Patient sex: M
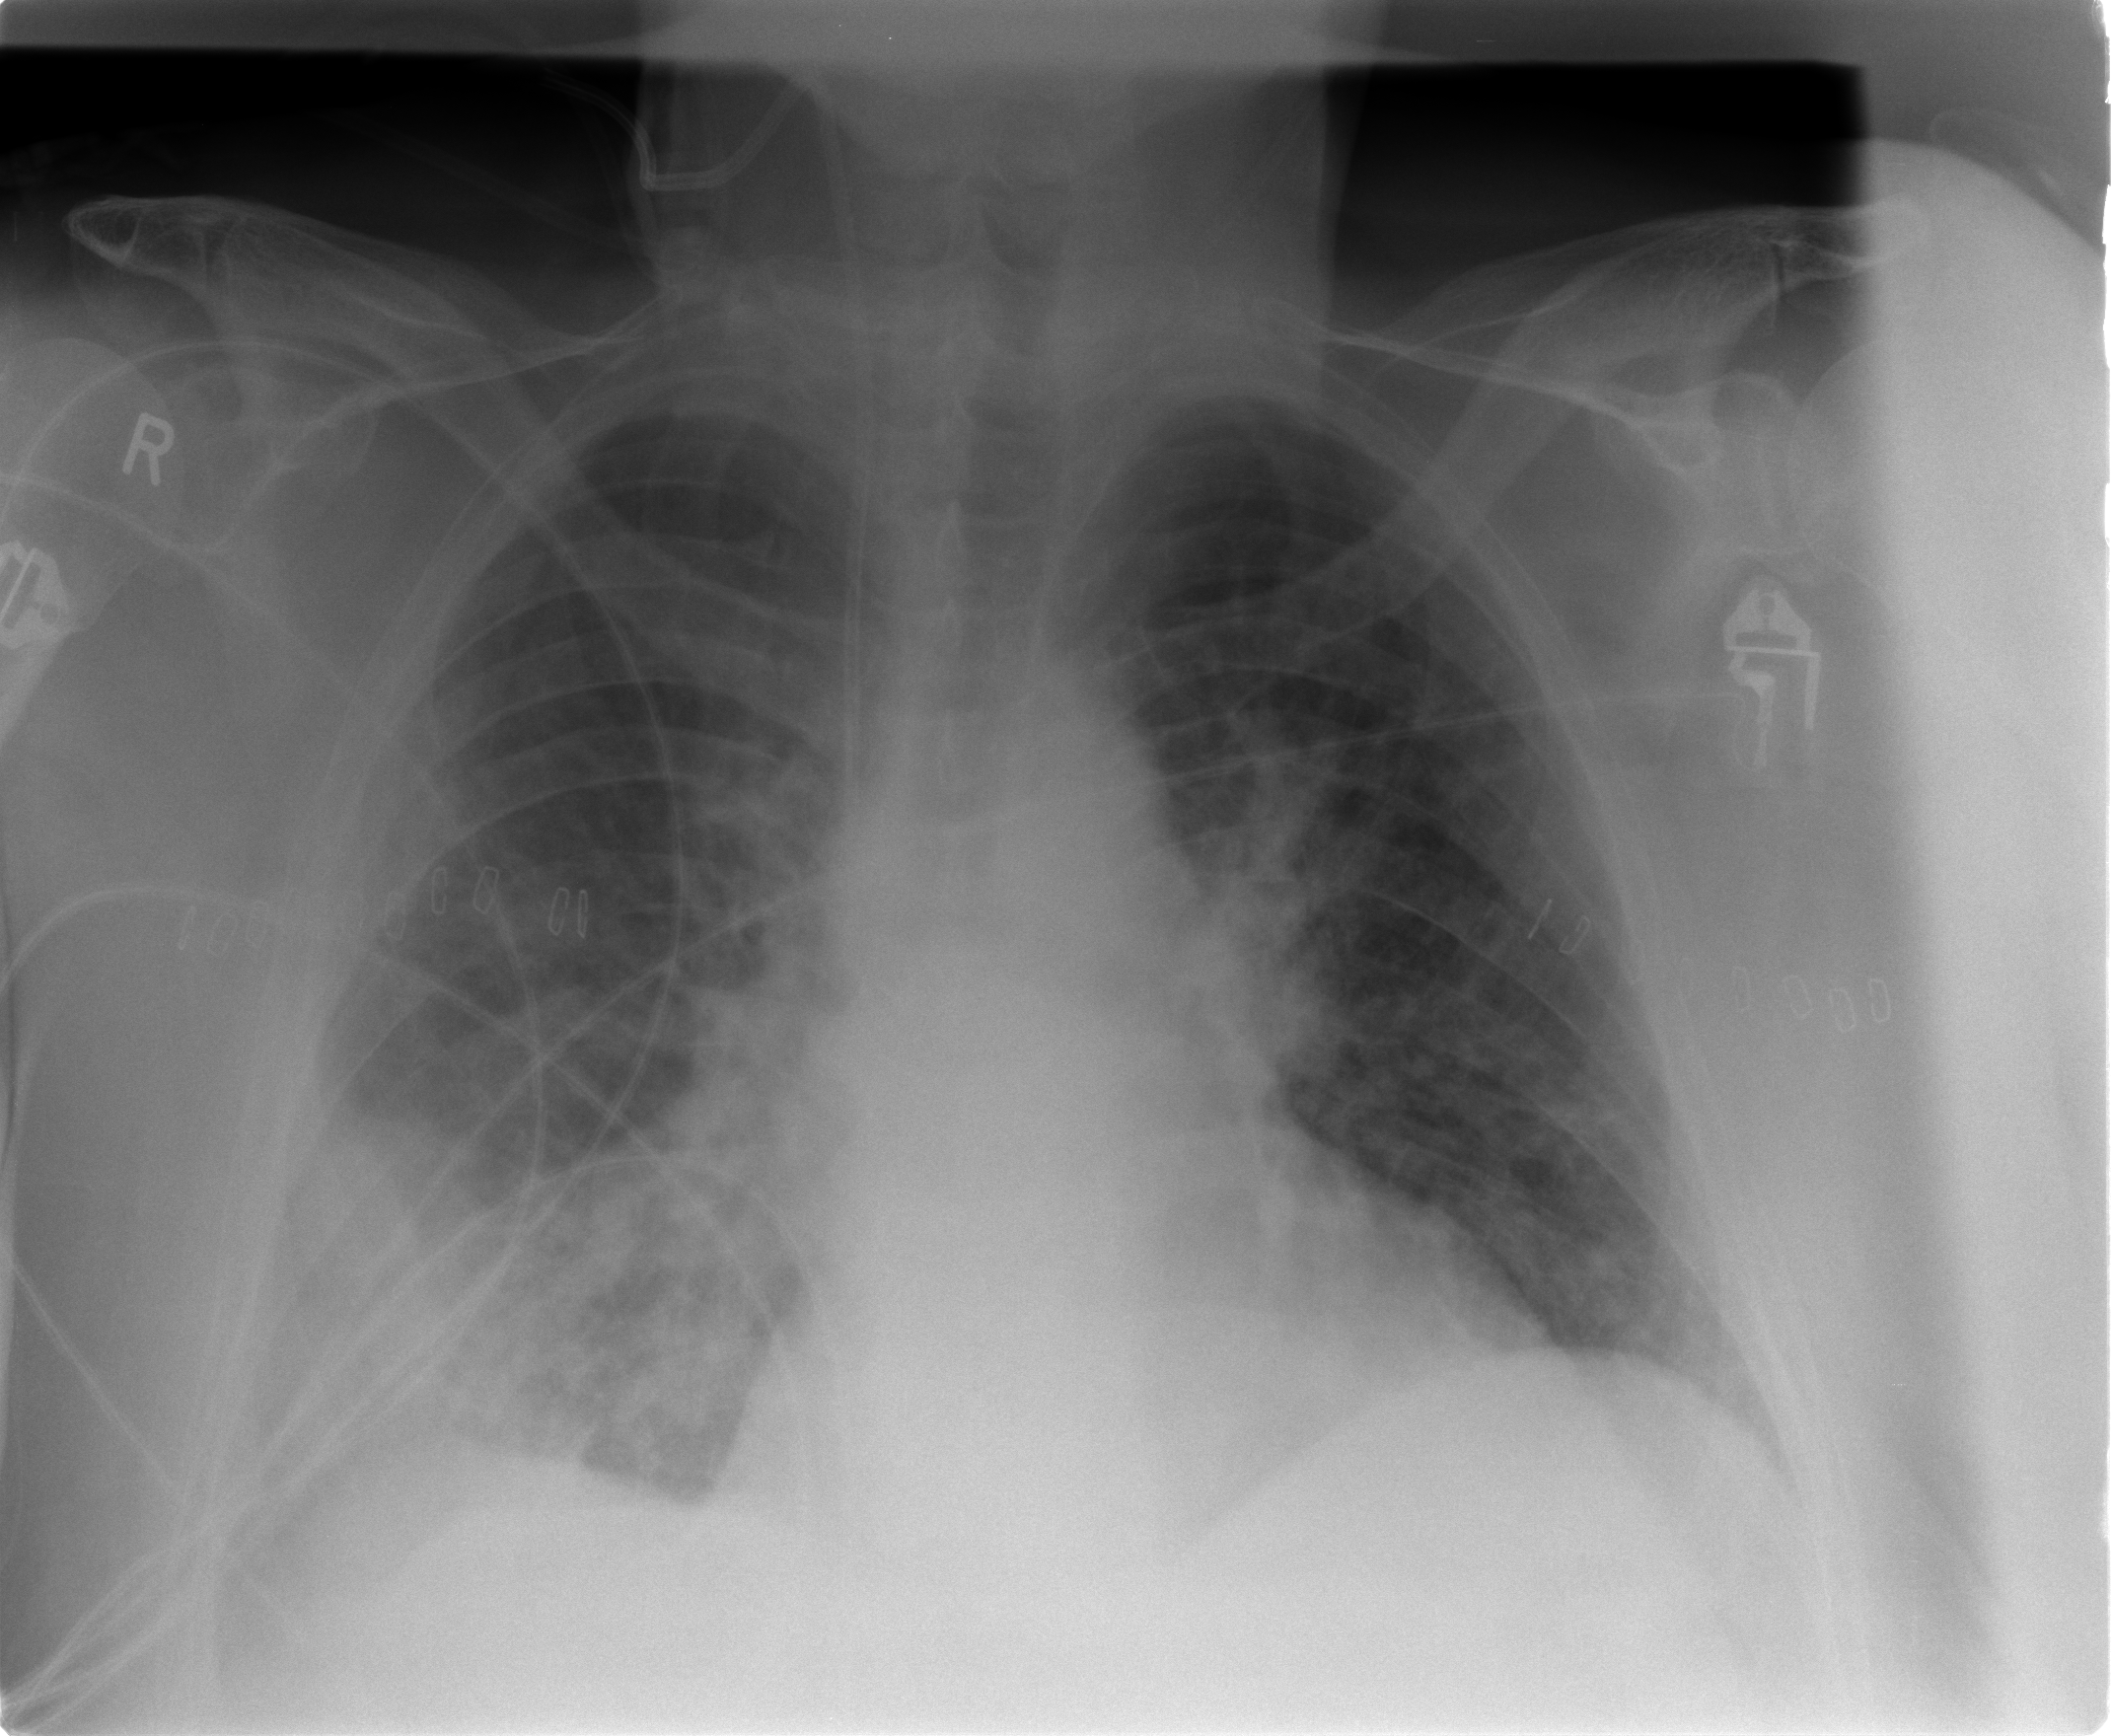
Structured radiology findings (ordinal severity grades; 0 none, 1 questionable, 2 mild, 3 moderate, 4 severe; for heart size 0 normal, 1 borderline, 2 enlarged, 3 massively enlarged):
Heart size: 0
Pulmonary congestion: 2
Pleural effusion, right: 2
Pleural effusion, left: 0
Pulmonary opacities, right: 3
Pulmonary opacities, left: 3
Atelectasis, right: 2
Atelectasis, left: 2